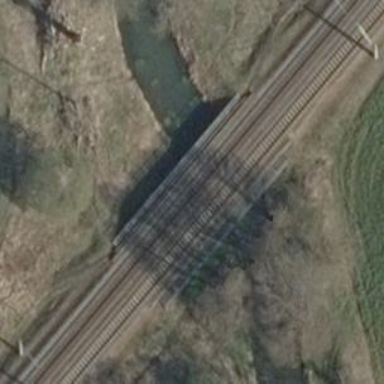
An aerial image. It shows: Bridge over railway with electrified contact lines.